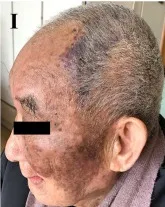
Effect of anlotinib on scalp and facial lesion changes over a course of 10 months treatment. Left side lateral view, and ,right side frontal view.
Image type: medical_photograph (skin_photograph)